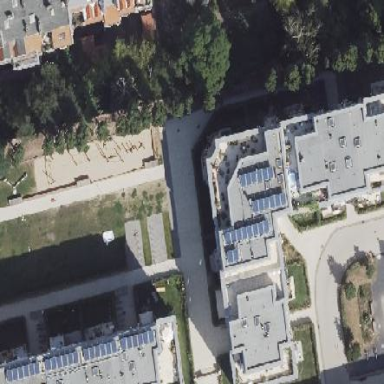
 designed for leisure activities on land."